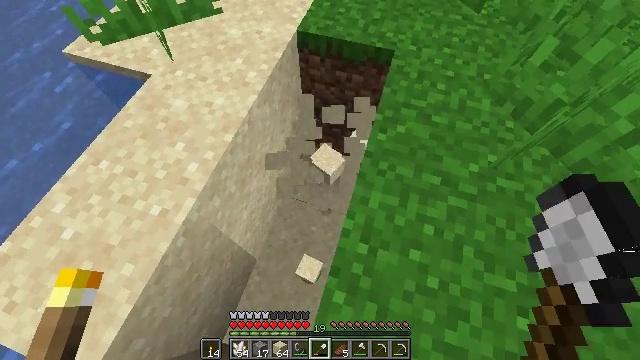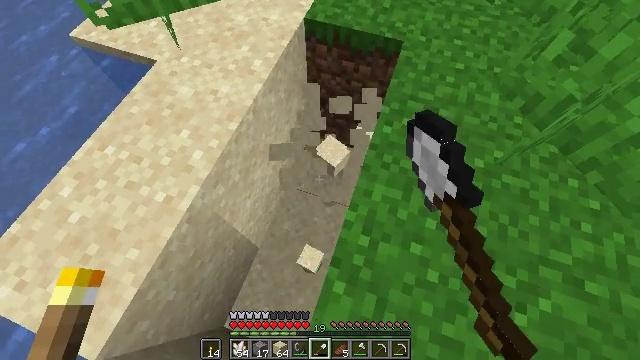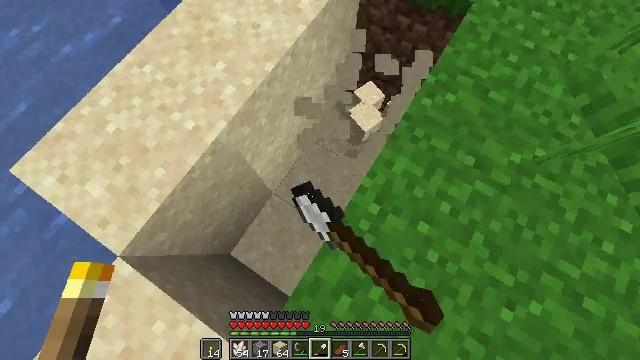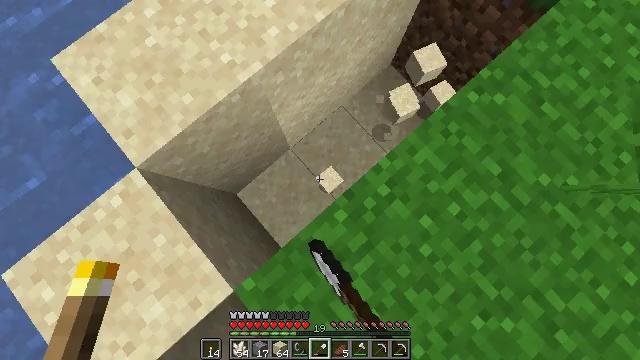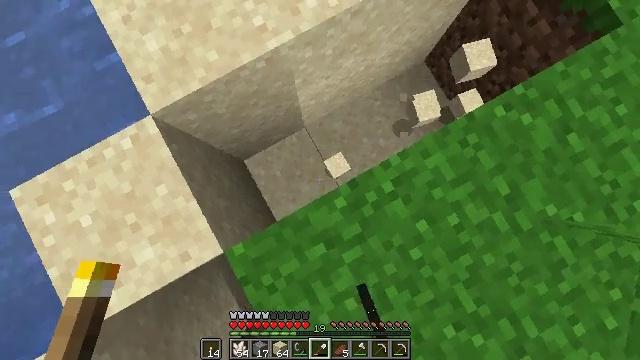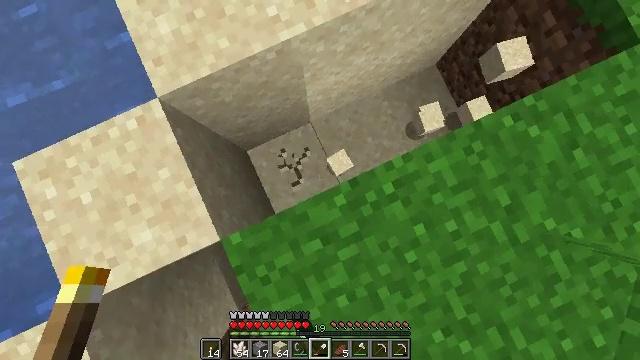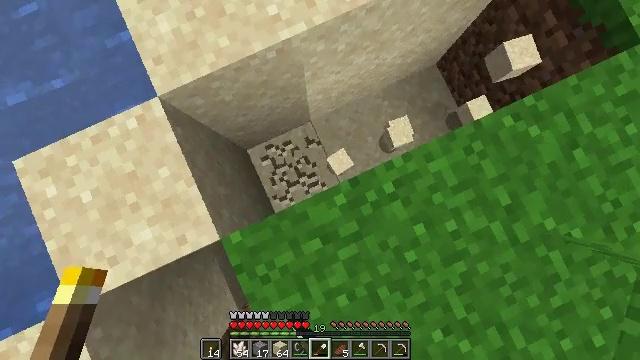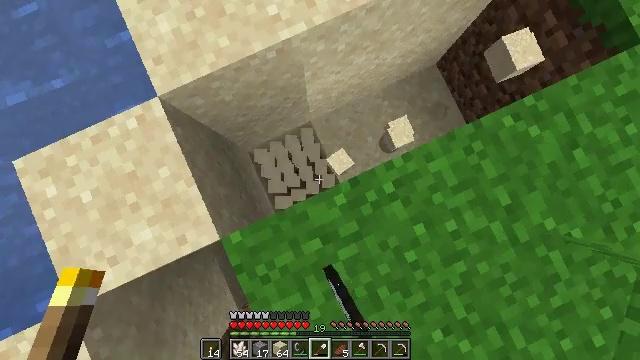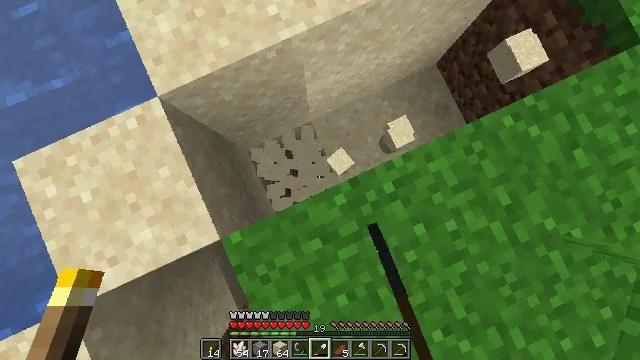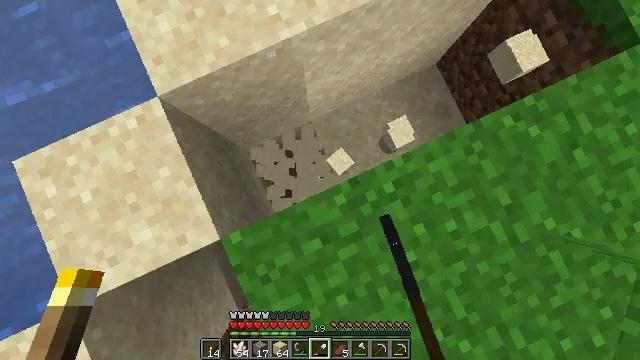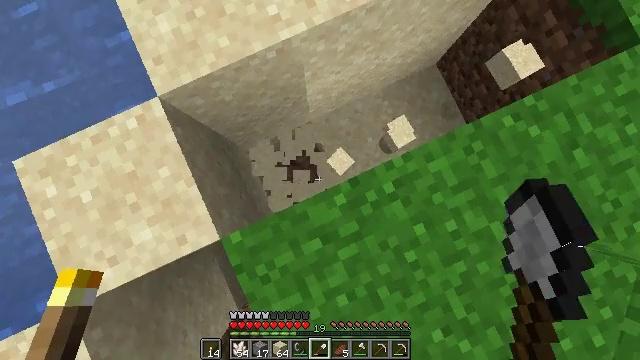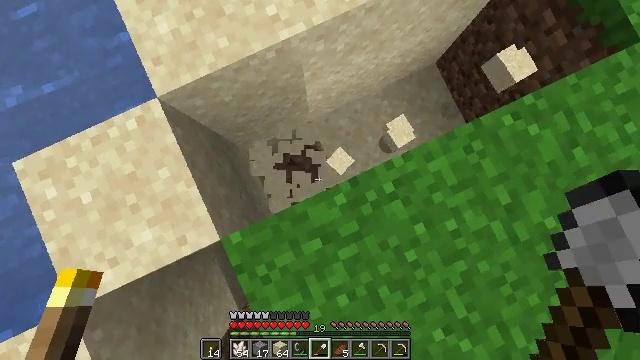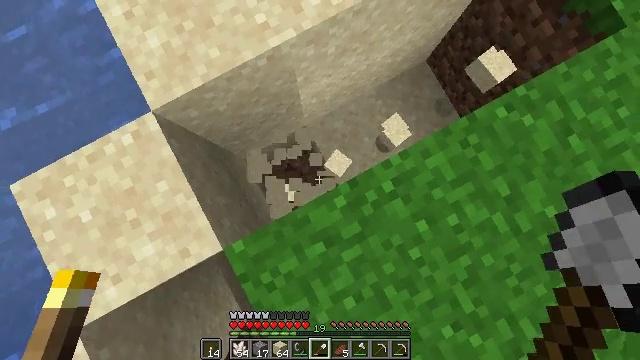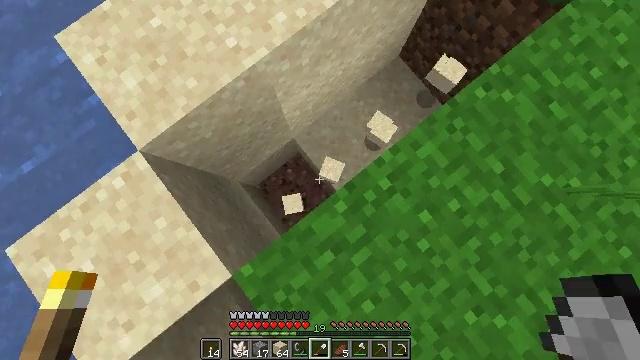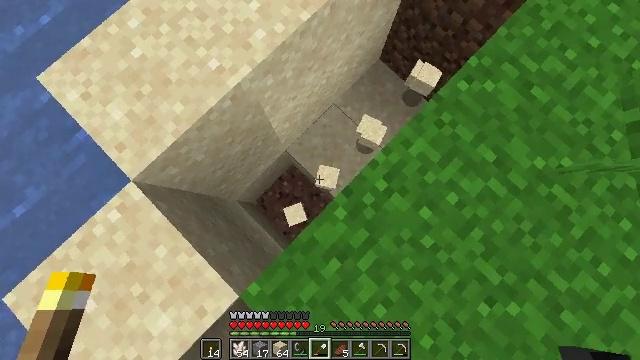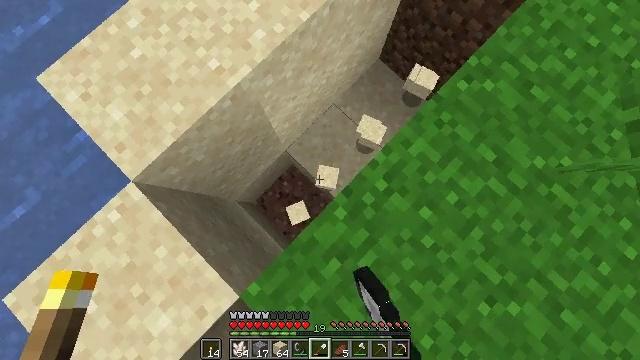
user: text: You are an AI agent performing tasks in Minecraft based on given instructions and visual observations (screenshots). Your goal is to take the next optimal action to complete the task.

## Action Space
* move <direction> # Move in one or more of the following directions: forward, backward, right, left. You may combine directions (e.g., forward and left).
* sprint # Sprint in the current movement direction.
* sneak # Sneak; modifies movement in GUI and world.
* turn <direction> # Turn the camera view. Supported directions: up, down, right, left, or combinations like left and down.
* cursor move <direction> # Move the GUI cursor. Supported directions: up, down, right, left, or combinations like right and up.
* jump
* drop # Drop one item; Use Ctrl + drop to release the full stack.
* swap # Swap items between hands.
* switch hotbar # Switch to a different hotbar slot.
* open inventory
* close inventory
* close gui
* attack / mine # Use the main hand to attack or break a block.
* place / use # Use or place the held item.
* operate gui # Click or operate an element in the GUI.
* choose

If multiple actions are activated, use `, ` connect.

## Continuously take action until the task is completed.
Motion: motion action
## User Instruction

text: Gather sand from the desert.
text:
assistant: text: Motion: turn left and down, attack / mine
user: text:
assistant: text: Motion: turn left and down, attack / mine
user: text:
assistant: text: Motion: turn left and down, attack / mine
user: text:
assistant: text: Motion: turn left and down, attack / mine
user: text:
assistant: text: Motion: turn left, attack / mine
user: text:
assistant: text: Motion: attack / mine
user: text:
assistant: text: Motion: attack / mine
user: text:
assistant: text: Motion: attack / mine
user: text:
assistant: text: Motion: attack / mine
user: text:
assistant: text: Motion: attack / mine
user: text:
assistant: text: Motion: attack / mine
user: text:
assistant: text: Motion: turn right, attack / mine
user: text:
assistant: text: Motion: turn right and up, attack / mine
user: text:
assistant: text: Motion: turn right and up, attack / mine
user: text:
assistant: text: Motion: attack / mine
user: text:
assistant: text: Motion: attack / mine
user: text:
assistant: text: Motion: attack / mine
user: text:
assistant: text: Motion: attack / mine
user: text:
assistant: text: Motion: attack / mine
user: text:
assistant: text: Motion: attack / mine
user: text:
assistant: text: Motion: attack / mine
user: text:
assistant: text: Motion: turn right and up, attack / mine
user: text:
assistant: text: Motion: turn right and up, attack / mine
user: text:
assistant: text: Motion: turn right, attack / mine
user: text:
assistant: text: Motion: attack / mine
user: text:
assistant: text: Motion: attack / mine
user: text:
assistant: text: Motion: attack / mine
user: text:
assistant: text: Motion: attack / mine
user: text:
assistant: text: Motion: attack / mine
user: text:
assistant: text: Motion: attack / mine